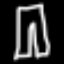
Label: pants